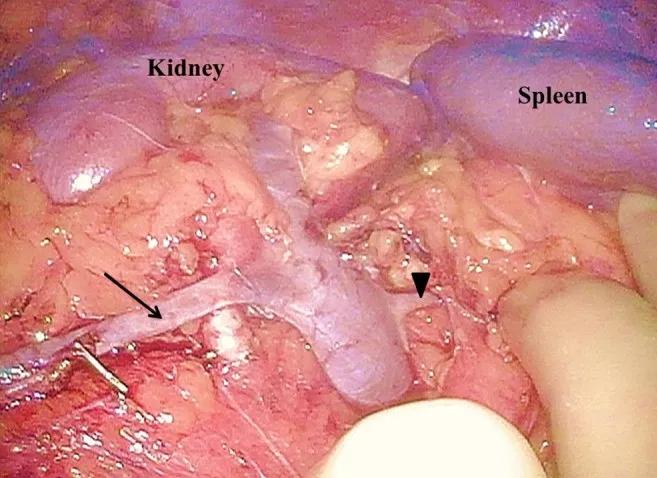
The right gonadal vein (arrow) and right adrenal vein (arrowhead) of the donor were bifurcated from right renal vein.
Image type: medical_photograph (other_medical_photograph)